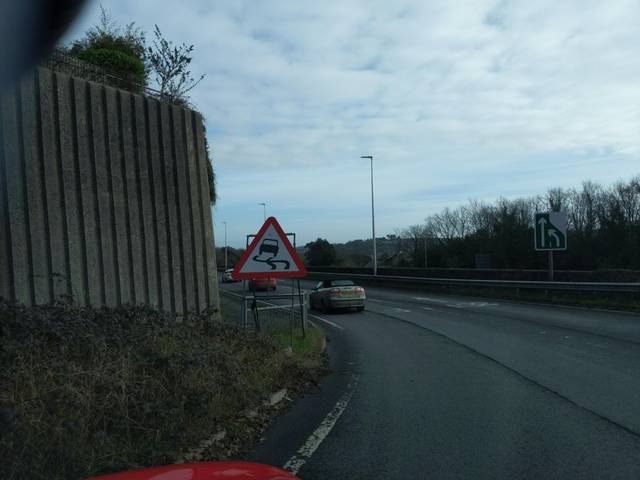
Region: United Kingdom
Coordinates: 50.401, -4.134